Fundus camera: zeiss
Shooting center: fovea
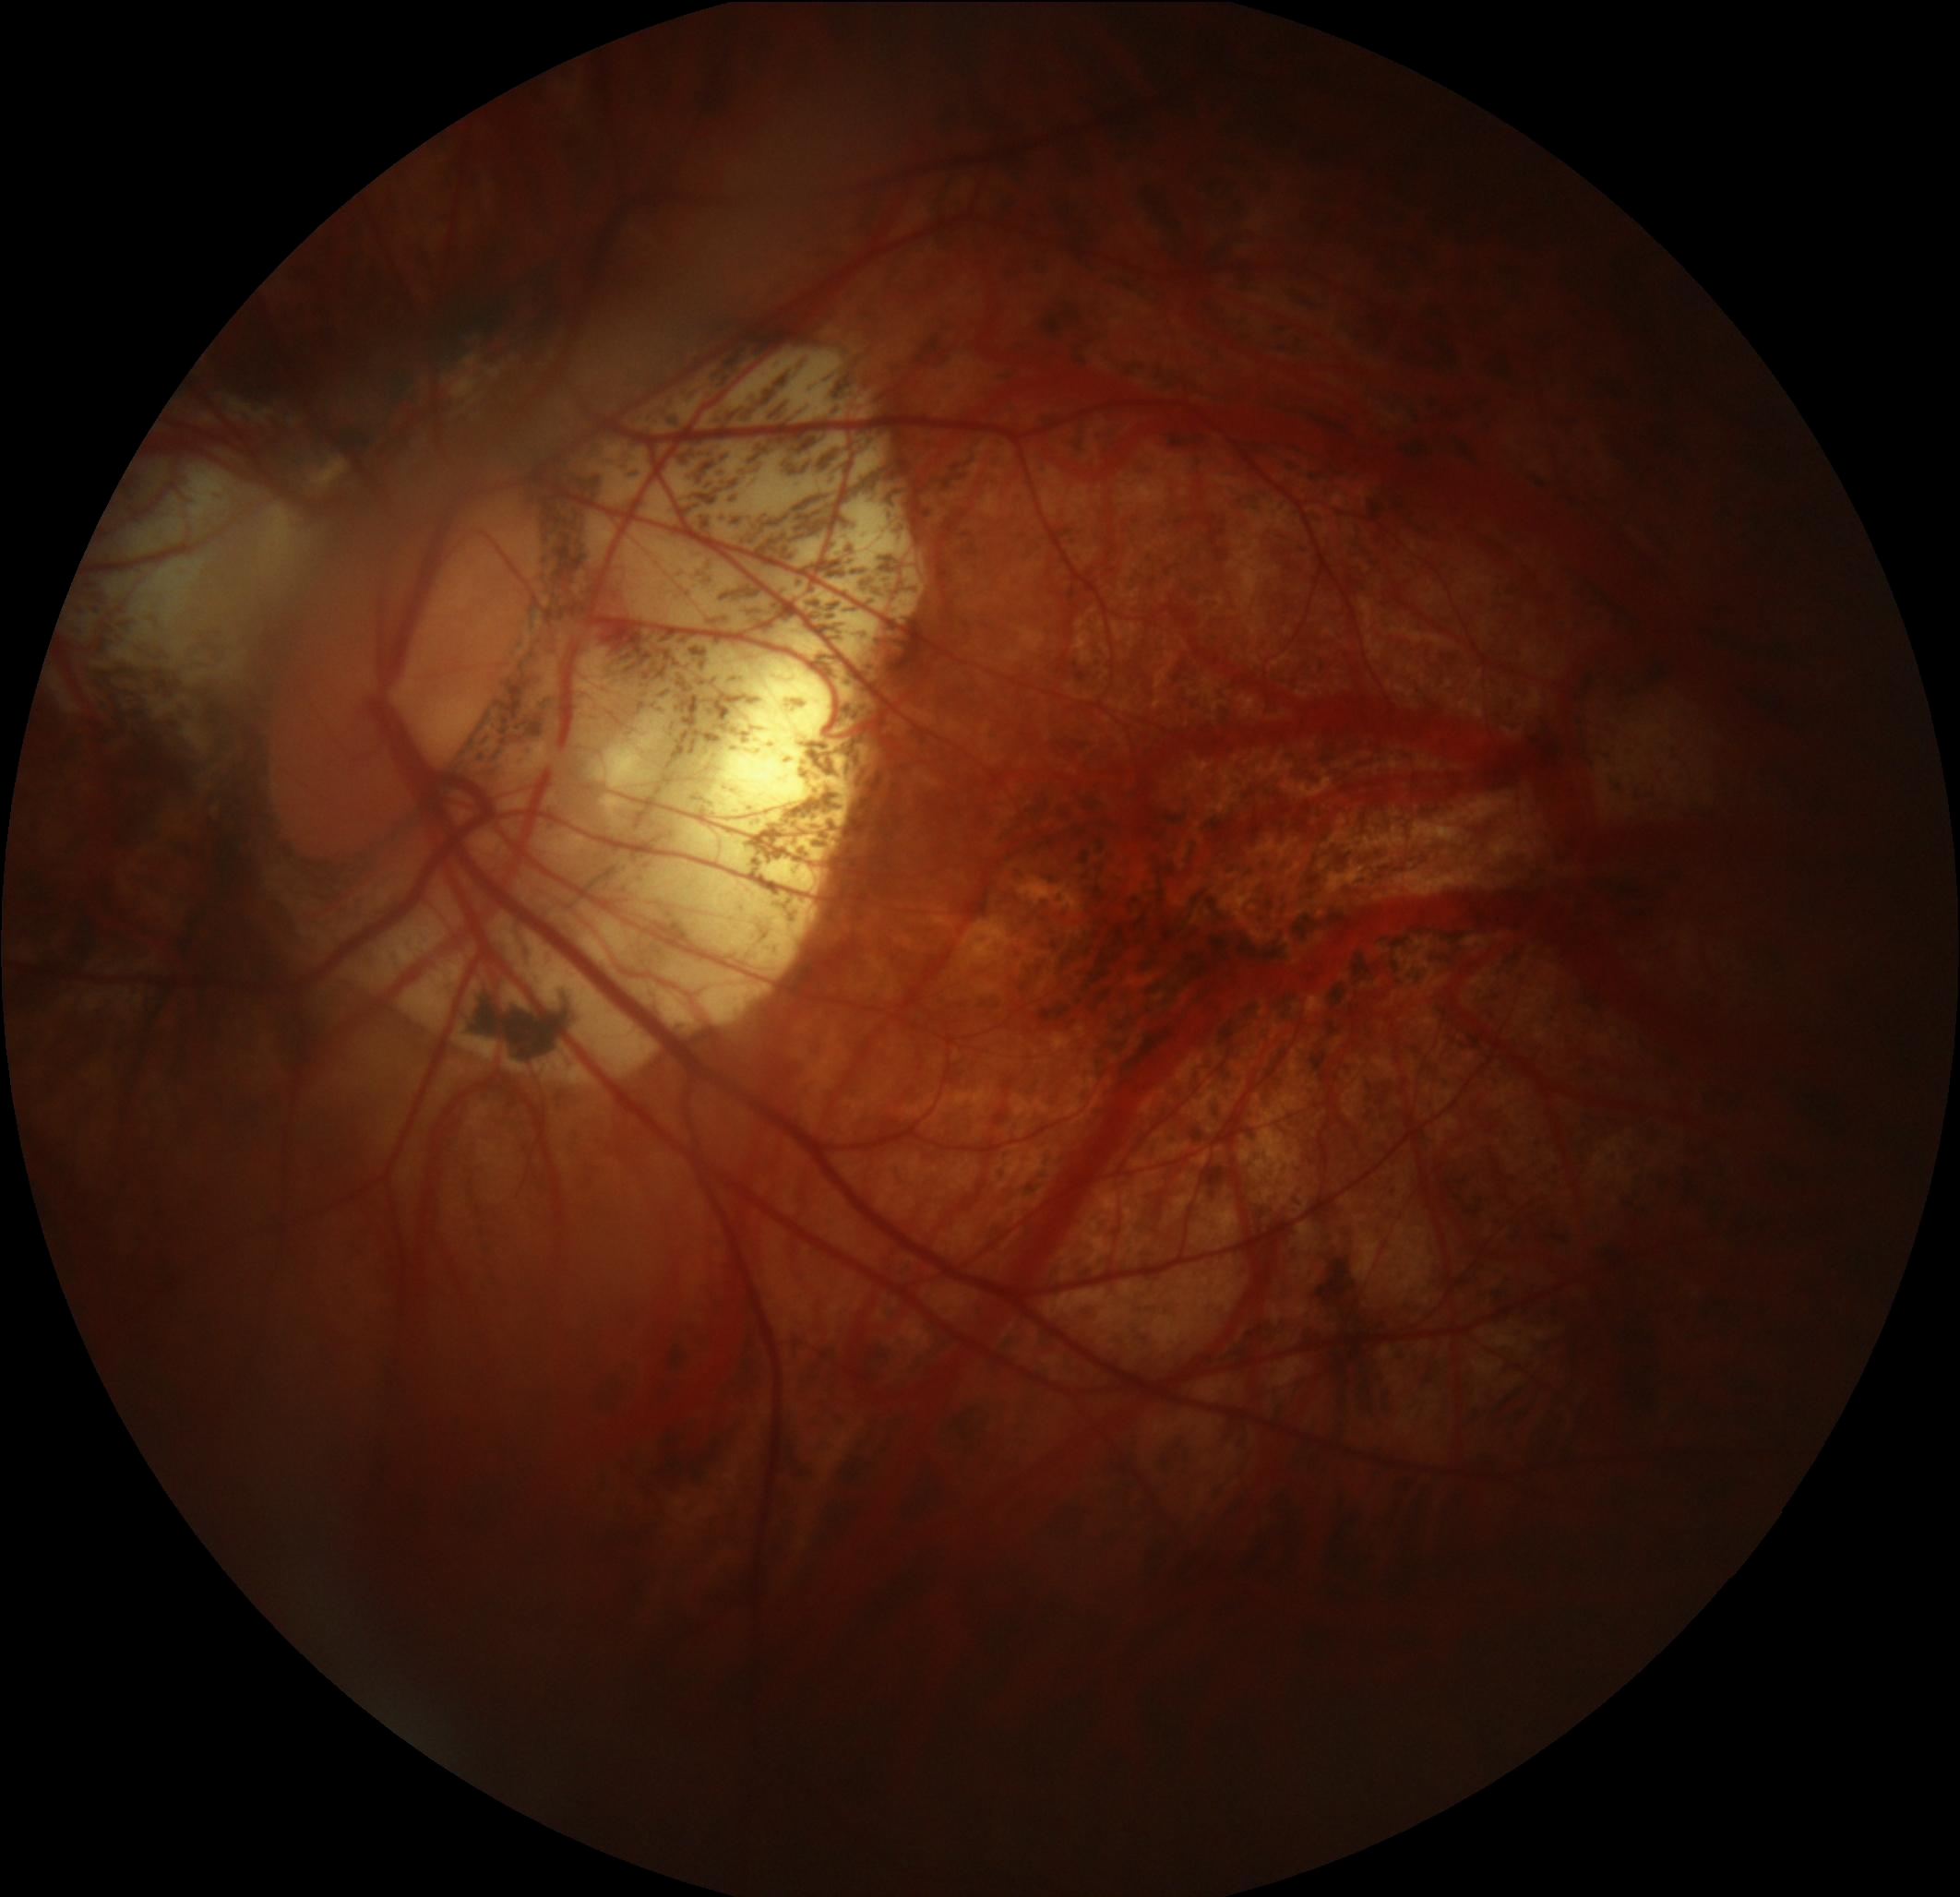
Pathologic myopia: yes
Patchy retinal atrophy: present
Retinal detachment: absent